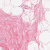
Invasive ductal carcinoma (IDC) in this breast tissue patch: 0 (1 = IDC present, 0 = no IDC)